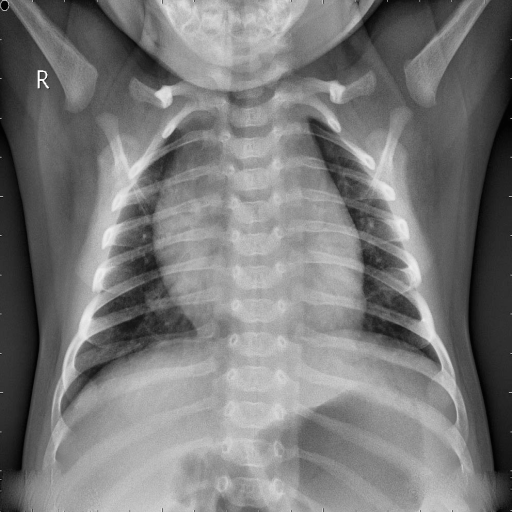
Finding: NORMAL